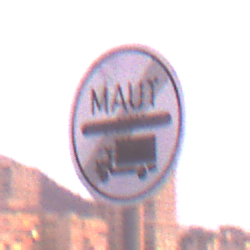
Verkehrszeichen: EndeMautpflicht
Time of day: SunriseSunset
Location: Outdoor (Urban)
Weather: PartlyCloudy
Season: NotSpecified
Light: Natural